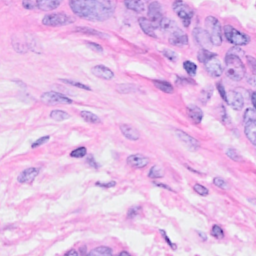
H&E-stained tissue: Breast